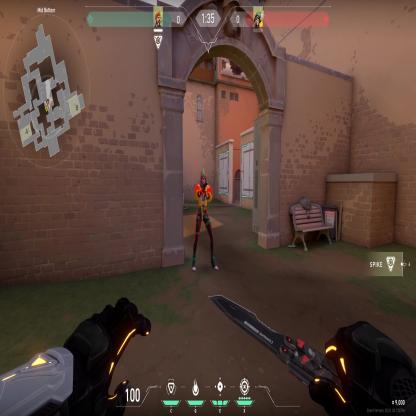
Label: enemy